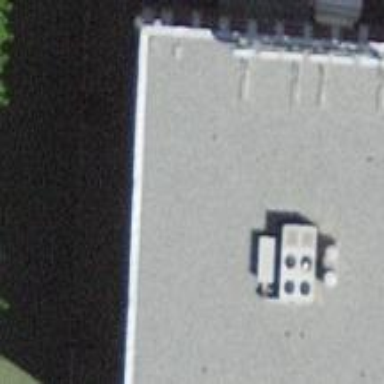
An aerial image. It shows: Building.